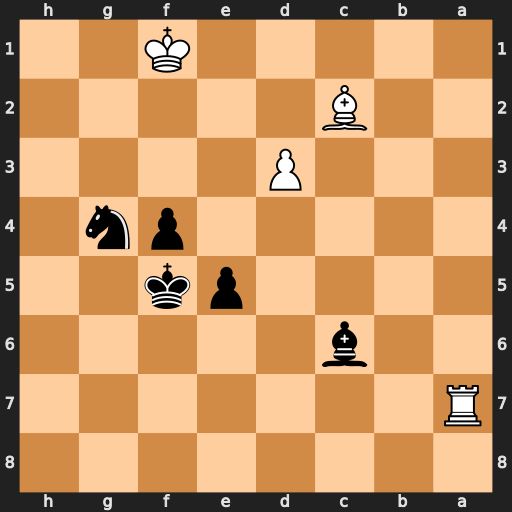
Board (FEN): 8/R7/2b5/4pk2/5pn1/3P4/2B5/5K2
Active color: b
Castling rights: -
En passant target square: -
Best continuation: Ne3+ Ke2 Nxc2